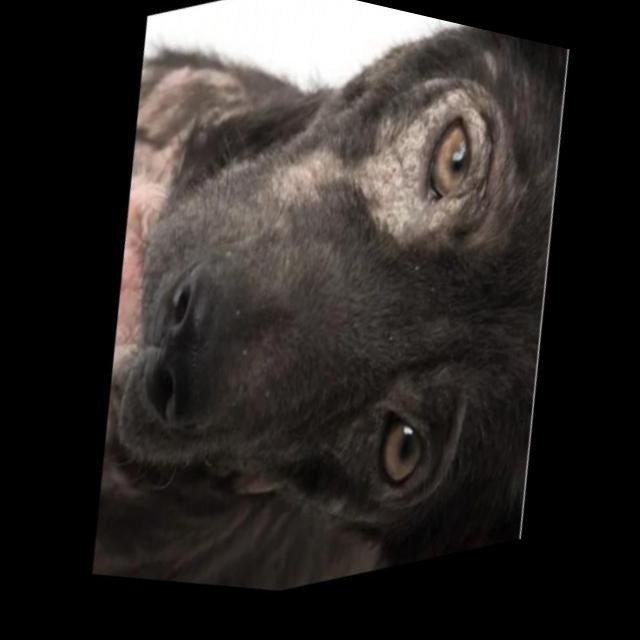
Canine ringworm (Dermatophytosis) — fungal infection caused by Microsporum or Trichophyton. Presents with circular alopecia, scaling, crusting, and broken hairs.